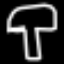
Label: mushroom